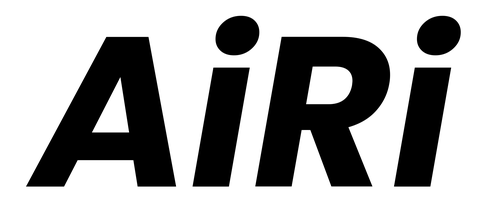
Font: Poppins-BoldItalic